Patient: sex F, age 49
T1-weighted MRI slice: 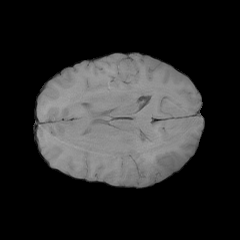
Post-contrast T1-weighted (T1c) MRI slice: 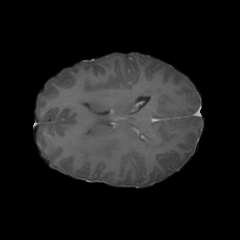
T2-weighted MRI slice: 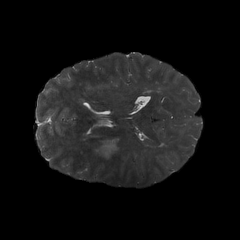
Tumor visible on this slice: yes
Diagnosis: Glioblastoma, IDH-wildtype
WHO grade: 4